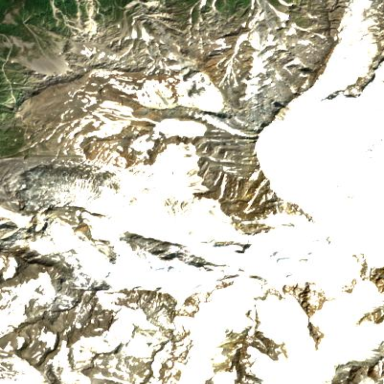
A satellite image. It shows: Majestic mountain glacier.